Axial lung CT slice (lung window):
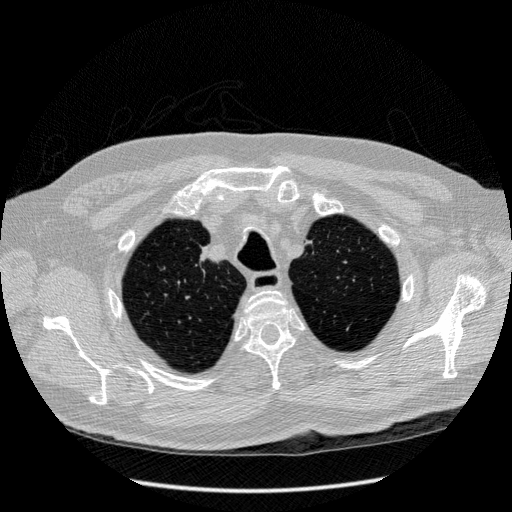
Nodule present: no